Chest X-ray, PA view. Patient: 51 years old, sex M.
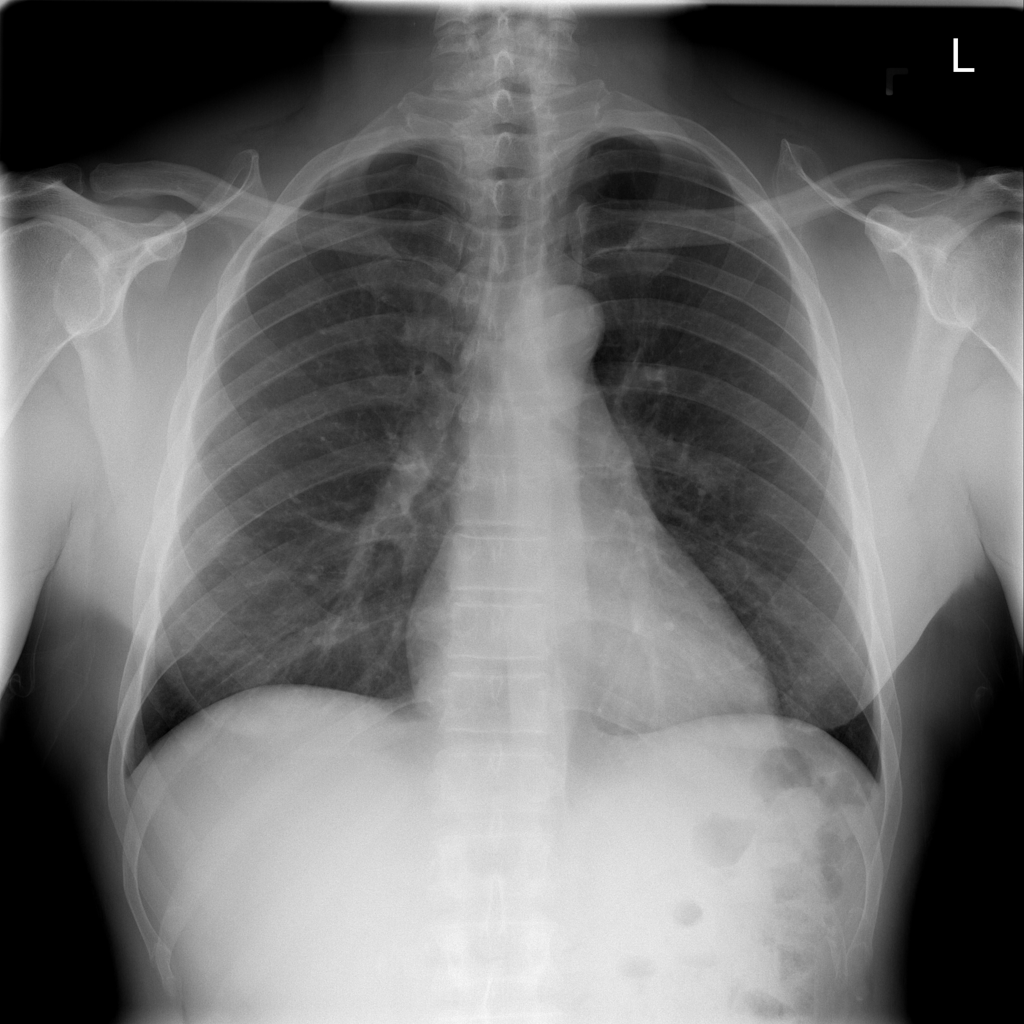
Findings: No Finding